Question: Can Anyone help me with this code? How can i add P2P chat code to this program?
I want to be able to chat between two PCs over a LAN

'''
import sys, os
import socket
from PyQt5 import QtCore, QtGui, QtWidgets
from PyQt5.QtWidgets import (QApplication, QMainWindow, QWidget,
QLineEdit, QFileDialog, QInputDialog, QFileDialog,QMessageBox, QMenuBar)
from PyQt5.QtGui import QIcon
from PyQt5.Qt import QPushButton, QTextEdit, QMessageBox
class myApp (QMainWindow):
def __init__(self):
super().__init__()
self.initUI()
def initUI(self):
self.main_text = QtWidgets.QTextEdit(self)
self.send_box = QtWidgets.QLineEdit(self)
self.connect_btn = QtWidgets.QPushButton('Connect', self)
self.browse_btn = QtWidgets.QPushButton('Browse',self)
ip_add_box = QtWidgets.QLineEdit(self)
port_box = QtWidgets.QLineEdit(self)
self.main_text.setGeometry(25, 30, 360, 350)
self.send_box.setGeometry(25, 400, 360, 60)
ip_add_box.setGeometry(25, 530, 150, 30)
port_box.setGeometry(180, 530, 90,30)
self.connect_btn.setGeometry(25, 500, 70, 25)
self.browse_btn.setGeometry(100,500,70,25)
self.setGeometry(200,100,400,580)
self.setWindowTitle('My Application')
self.setWindowIcon(QIcon('icon.png'))
# CODE BLOCK FOR EVENTS
self.send_box.returnPressed.connect(self.sendData) # EnterPressed Event for SendBox LineEdit
self.connect_btn.clicked.connect(self.connectNet) # Socket Connect event for the connect Button
self.browse_btn.clicked.connect(self.BrowseFile) # Browse file connect event for Browse Button
self.show()
def sendData(self):
self.main_text.append( self.send_box.text() )
self.send_box.clear()
def connectNet(self):
host = 'localhost'
port = 12345
sock = socket.socket(socket.AF_INET, socket.SOCK_STREAM)
server_address = (host, port)
print ("Connecting to %s port %s" % server_address)
sock.connect(server_address)
try:
message = "Test message. This will be echoed"
print ("Sending %s" % message)
sock.sendall(message)
# Look for the response
amount_received = 0
amount_expected = len(message)
while amount_received < amount_expected:
data = sock.recv(16)
amount_received += len(data)
print ("Received: %s" % data)
finally:
print ("Closing connection to the server")
sock.close()
def BrowseFile (self):
filePath = QtWidgets.QFileDialog.getOpenFileName(self)
if __name__ == '__main__':
app = QApplication(sys.argv)
ex = myApp()
sys.exit(app.exec_())
'''
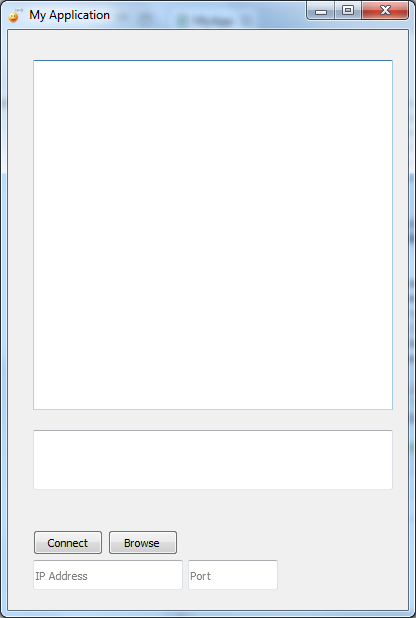
Answer: Finally fixed this. Client side is here
'''
from PyQt5 import QtCore, QtWidgets, QtWidgets, QtNetwork
class Client(QtWidgets.QDialog):
def __init__(self, parent=None):
super(Client, self).__init__(parent)
self.main_text = QtWidgets.QTextEdit(self)
self.main_text.setReadOnly(True)
self.send_box = QtWidgets.QLineEdit(self)
self.send_button = QtWidgets.QPushButton("Send", self)
self.browse_btn = QtWidgets.QPushButton("Browse", self)
# EVENT FOR SEND BUTTON
self.send_button.clicked.connect(self.sendData)
self.server_ip = QtWidgets.QLineEdit(self)
self.server_ip.setPlaceholderText("IP address")
self.port_address = QtWidgets.QLineEdit(self)
self.port_address.setPlaceholderText("port")
self.userName = QtWidgets.QLineEdit(self)
self.userName.setPlaceholderText("username")
self.connectButton = QtWidgets.QPushButton("Connect",self)
#Connect Button EVENT
self.connectButton.clicked.connect(self.connection)
self.connectButton.setDefault(True)
self.setGeometry(400,50,500,600)
self.main_text.setGeometry(25,50,450,400)
self.send_box.setGeometry(25,470,450,40)
self.send_button.setGeometry(385,520,90,30)
self.browse_btn.setGeometry(25,520,100,30)
self.server_ip.setGeometry(150,10,130,25)
self.port_address.setGeometry(300,10,70,25)
self.connectButton.setGeometry(385,10,90,25)
self.userName.setGeometry(25,10,120,25)
#NetworkInput
self.socket = QtNetwork.QTcpSocket(self)
self.socket.readyRead.connect(self.readData)
self.socket.error.connect(self.displayError)
def closeEvent(self, event):
self.socket.disconnectFromHost()
def connection(self):
self.socket.connectToHost(self.server_ip.text(), int(self.port_address.text()))
if self.socket.waitForConnected(1000):
self.user = self.userName.text()
self.send("login %s" % self.user)
self.connectButton.setEnabled(False)
self.send_button.setDefault(True)
self.send_box.setFocus()
#self.setWindowTitle("<%s>" % self.user)
def readData(self):
message = self.socket.readLine().data().decode("utf-8")
self.main_text.append(message)
def send(self, message):
self.socket.write(message.encode("utf-8"))
def sendData(self):
message = "say %s" % (self.send_box.text())
self.send(message)
self.send_box.clear()
self.send_box.setFocus()
def displayError(self):
QtWidgets.QMessageBox.information(self, "Connection", "Connection error")
if __name__ == "__main__":
import sys
app = QtWidgets.QApplication(sys.argv)
client = Client()
sys.exit(client.exec_())
'''